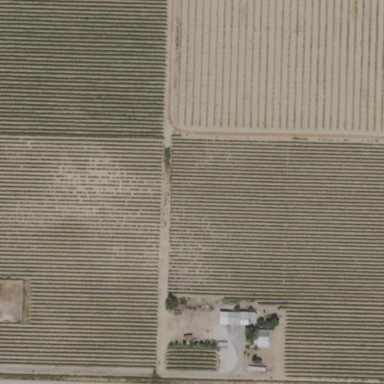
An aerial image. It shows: Beautiful vineyard in the countryside.